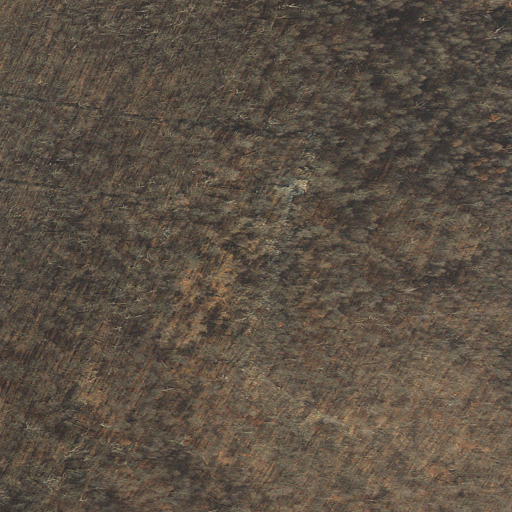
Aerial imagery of mountain in Maryland named Maryland Heights containing only deciduous forest